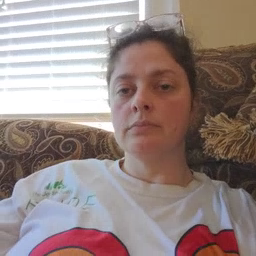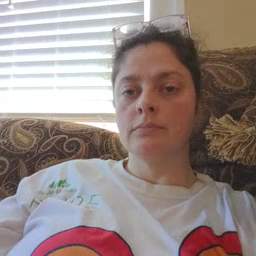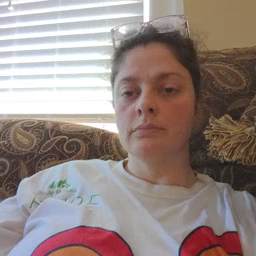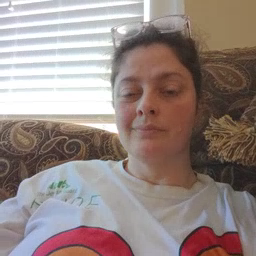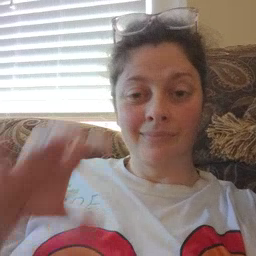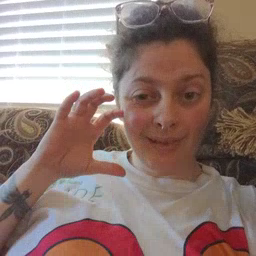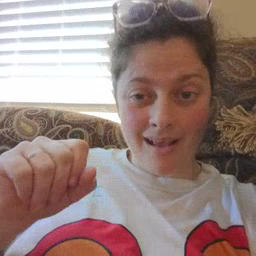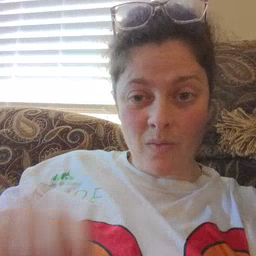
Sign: loud